Question: '''
USE oB
--Consent for release of Insurance Information--
SELECT
a.objectID,
LTRIM(RTRIM(a.attr1397)) 'LastName',
LTRIM(RTRIM(a.attr1395)) 'FirstName',
LTRIM(RTRIM(a.attr1400)) 'ID',
LTRIM(RTRIM(b.attr1624)) 'Car Name',
LTRIM(RTRIM(b.attr1626)) 'Pol Number'
FROM
dbo.nstance1029 a
LEFT OUTER JOIN
dbo.nstance1048 b ON a.objectid = b.fk16
'''
Which produces this:

How can I modify the query so for each 'a.objectID/LastName/FirstName/ID The Car Name/Pol Name' appears in the same row instead of multiple rows?
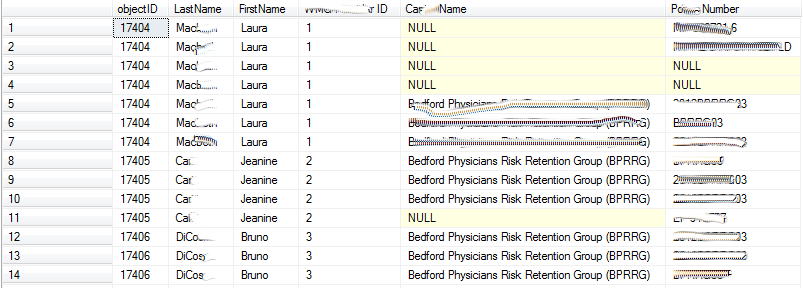
Answer: The cross apply will be some thing like this:
'''
SELECT
a.objectID,
LTRIM(RTRIM(a.attr1397)) 'LastName',
LTRIM(RTRIM(a.attr1395)) 'FirstName',
LTRIM(RTRIM(a.attr1400)) 'ID',
temp.cars 'Car Name',
temp.PolNumber 'Pol Number'
FROM
dbo.nstance1029 a
CROSS APPLY (
SELECT LTRIM(RTRIM(b.attr1624)) + ','
FROM nstance1048 AS b
WHERE a.objectid = b.fk16
FOR XML PATH(''))
temp(cars)
CROSS APPLY (
SELECT LTRIM(RTRIM(b.attr1626)) + ','
FROM nstance1048 AS b
WHERE a.objectid = b.fk16
FOR XML PATH(''))
temp(PolNumber)
'''